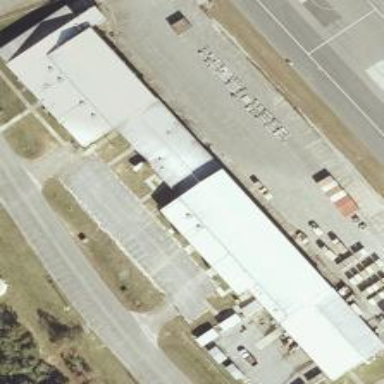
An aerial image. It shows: Hangar located at airport.